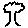
Label: tree